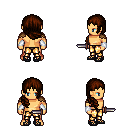
a pixel art fantasy rpg character, male body template, human, tanned skin, leather shoulder armor, gold greaves, brown right-swept hairstyle, white cloth bracers, ghillies, dagger, four views (front, back, left, right), 2x2 character sprite sheet, small pixel art, hard edges, no anti-aliasing